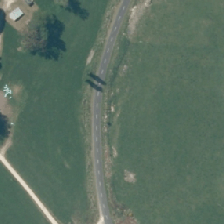
Land cover: high_producing_grassland